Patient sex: F
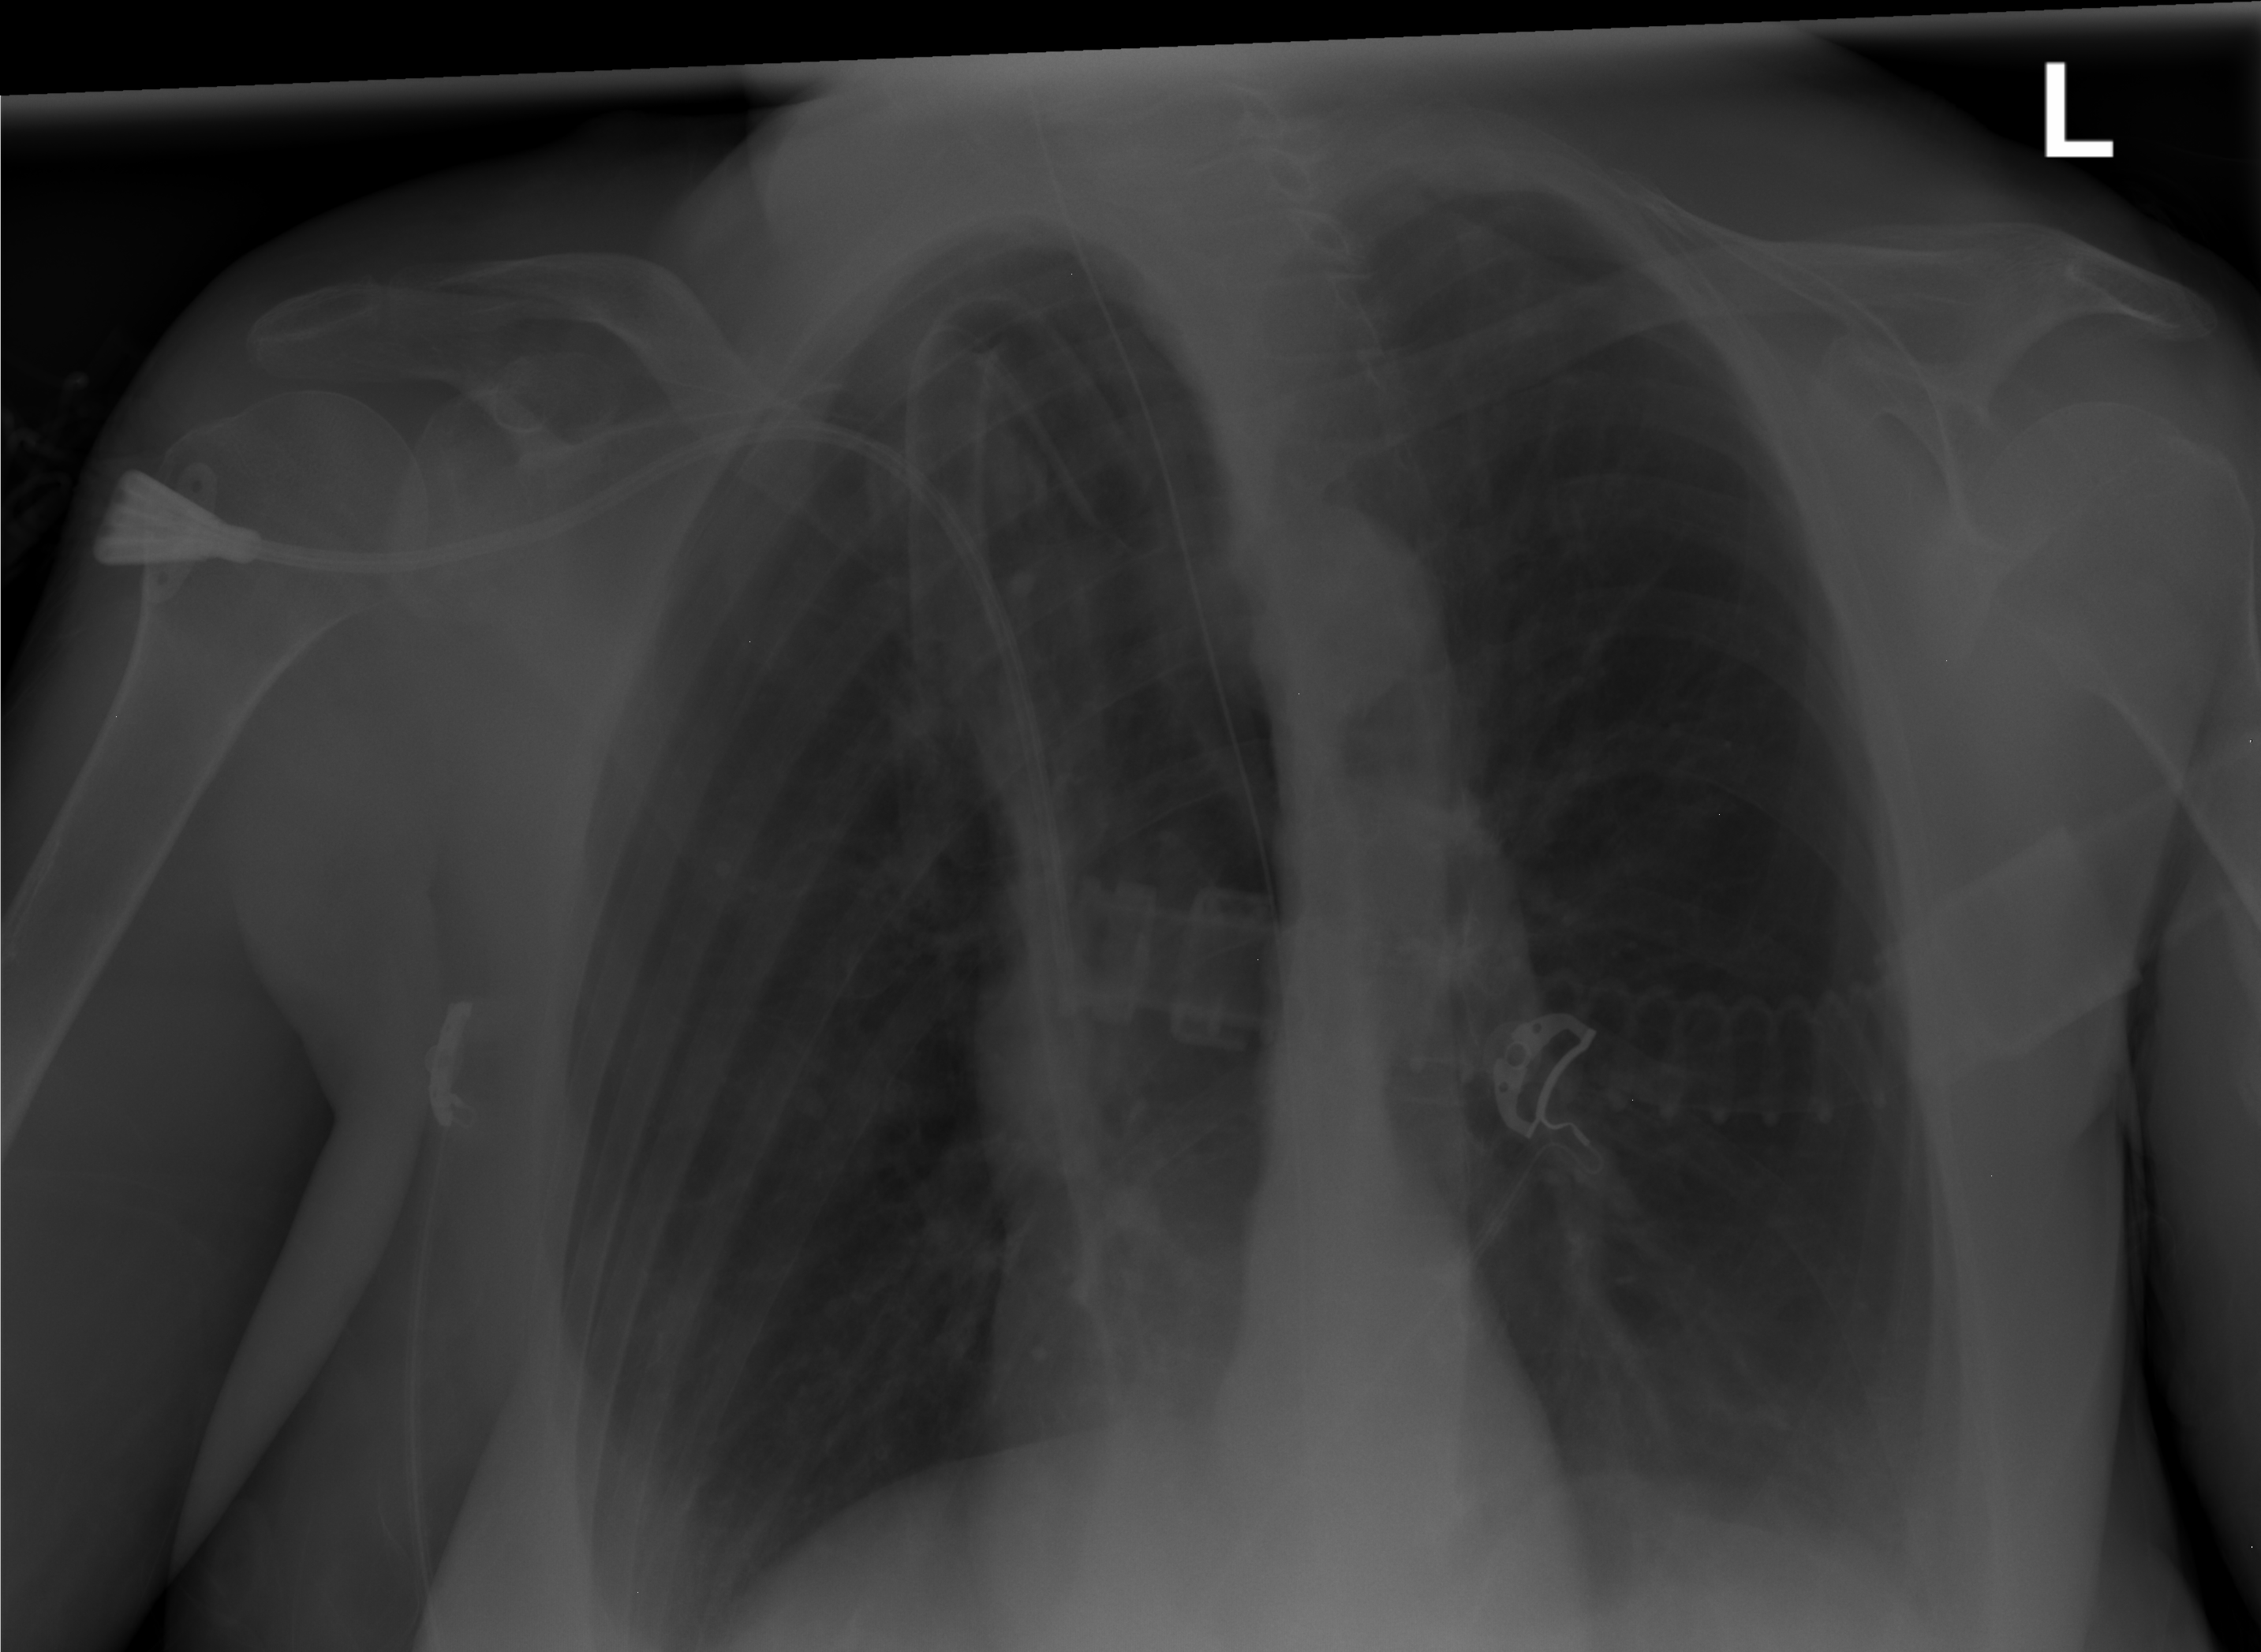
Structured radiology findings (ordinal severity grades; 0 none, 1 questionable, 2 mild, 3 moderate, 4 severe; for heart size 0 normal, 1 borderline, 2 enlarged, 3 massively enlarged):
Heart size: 0
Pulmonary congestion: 0
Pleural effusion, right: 0
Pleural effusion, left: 2
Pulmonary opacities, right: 0
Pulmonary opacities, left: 0
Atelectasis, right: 0
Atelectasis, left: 2